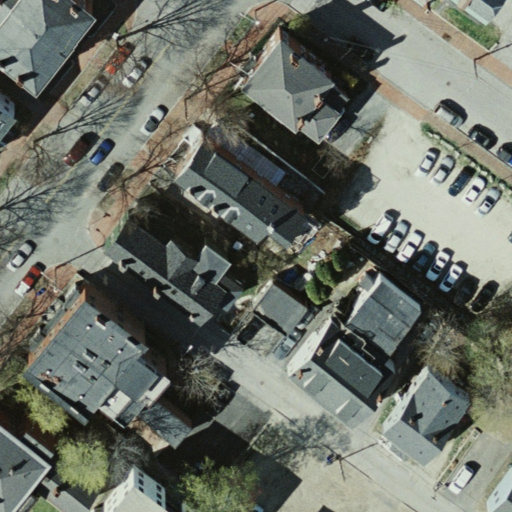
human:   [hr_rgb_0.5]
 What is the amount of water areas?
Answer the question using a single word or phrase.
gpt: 0

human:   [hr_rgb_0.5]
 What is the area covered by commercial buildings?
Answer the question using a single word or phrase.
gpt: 474m2

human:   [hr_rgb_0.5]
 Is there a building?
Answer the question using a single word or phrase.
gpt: yes

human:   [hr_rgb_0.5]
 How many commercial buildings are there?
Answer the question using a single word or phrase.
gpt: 1

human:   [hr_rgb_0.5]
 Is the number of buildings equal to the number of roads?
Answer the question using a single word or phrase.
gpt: no

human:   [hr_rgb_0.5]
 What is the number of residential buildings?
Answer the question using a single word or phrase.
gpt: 2

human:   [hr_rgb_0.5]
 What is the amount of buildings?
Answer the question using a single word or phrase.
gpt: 3

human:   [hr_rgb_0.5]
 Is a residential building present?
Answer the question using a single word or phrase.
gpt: yes

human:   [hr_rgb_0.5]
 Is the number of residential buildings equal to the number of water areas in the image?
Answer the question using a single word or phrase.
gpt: no

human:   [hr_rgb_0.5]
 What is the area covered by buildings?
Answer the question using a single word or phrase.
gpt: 923m2

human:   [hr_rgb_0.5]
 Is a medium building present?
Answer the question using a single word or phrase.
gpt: yes

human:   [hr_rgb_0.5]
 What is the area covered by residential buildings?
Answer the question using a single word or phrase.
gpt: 449m2

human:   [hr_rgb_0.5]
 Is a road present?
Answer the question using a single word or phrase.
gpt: yes

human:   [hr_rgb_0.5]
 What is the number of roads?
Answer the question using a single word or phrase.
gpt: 4

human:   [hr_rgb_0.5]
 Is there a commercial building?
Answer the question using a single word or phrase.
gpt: yes

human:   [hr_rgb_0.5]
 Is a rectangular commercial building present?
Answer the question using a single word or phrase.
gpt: no

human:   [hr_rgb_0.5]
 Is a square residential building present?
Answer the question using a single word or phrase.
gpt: no

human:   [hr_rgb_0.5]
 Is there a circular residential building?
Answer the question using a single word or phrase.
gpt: no

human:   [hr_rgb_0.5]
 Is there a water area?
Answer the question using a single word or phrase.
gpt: no

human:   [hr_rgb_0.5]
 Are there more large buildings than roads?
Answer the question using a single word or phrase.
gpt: no

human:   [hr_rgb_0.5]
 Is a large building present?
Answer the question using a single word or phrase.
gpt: no

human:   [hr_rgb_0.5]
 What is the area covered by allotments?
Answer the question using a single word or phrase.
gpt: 0m2

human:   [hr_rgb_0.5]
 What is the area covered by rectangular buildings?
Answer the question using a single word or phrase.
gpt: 168m2

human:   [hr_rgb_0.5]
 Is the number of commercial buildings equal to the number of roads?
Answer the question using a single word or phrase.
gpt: no

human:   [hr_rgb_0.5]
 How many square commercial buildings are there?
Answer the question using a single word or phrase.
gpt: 0

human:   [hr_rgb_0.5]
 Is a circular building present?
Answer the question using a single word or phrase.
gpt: no

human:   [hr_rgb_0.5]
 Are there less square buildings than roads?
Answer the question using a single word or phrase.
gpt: yes

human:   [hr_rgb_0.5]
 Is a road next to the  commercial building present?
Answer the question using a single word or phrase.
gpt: yes

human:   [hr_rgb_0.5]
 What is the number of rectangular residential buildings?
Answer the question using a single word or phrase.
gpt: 1

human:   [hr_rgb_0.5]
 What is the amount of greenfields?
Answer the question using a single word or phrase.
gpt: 0

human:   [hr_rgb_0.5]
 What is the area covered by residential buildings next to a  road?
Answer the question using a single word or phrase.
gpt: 449m2

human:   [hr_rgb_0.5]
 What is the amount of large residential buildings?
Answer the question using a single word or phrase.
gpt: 0

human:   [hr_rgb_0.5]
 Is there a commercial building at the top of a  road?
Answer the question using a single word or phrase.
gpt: yes

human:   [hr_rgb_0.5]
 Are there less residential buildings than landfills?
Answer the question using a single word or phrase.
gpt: no

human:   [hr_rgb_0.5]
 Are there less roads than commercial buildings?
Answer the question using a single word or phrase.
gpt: no

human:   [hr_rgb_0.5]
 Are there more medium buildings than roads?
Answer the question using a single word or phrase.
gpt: no

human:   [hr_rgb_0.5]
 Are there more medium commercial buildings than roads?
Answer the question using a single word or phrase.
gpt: no

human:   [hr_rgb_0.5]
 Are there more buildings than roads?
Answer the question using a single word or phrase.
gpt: no

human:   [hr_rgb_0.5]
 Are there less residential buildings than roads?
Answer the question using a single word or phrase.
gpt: yes

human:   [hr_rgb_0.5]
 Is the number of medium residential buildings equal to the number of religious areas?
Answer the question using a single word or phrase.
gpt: no

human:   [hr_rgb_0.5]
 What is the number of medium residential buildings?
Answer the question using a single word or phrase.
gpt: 2

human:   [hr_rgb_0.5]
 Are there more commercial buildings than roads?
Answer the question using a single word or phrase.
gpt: no

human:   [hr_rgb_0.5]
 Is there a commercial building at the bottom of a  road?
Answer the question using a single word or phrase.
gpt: no

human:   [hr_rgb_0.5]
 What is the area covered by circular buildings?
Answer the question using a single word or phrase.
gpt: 0m2

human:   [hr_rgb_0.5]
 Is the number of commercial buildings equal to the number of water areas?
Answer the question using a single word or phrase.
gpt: no

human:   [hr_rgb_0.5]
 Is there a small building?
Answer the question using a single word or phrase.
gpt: no

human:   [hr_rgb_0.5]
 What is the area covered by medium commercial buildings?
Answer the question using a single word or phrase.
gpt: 474m2

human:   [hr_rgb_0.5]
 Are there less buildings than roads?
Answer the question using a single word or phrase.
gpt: yes

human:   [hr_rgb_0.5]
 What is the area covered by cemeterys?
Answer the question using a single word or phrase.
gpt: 0m2

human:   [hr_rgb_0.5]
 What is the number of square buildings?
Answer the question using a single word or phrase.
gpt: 0

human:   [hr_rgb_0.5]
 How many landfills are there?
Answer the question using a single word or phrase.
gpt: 0

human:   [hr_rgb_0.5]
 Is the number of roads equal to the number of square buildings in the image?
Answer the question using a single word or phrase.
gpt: no

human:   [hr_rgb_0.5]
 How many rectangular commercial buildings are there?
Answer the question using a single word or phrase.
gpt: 0

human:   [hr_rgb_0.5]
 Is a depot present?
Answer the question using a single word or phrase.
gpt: no

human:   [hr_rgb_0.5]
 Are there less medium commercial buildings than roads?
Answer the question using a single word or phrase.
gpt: yes

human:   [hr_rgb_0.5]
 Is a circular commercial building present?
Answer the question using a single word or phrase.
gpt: no

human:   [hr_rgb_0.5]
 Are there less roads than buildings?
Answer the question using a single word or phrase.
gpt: no

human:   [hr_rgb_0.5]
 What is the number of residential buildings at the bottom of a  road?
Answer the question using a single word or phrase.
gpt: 2

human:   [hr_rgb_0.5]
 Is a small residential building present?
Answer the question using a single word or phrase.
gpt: no

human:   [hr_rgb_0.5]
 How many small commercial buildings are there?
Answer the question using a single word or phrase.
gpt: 0

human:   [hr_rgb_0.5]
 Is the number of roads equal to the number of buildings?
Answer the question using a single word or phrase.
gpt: no

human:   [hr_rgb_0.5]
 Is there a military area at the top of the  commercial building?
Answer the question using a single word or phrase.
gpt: no

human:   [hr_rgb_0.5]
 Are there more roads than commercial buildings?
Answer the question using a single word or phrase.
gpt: yes

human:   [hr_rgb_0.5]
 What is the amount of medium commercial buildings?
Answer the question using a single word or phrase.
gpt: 1